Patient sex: M
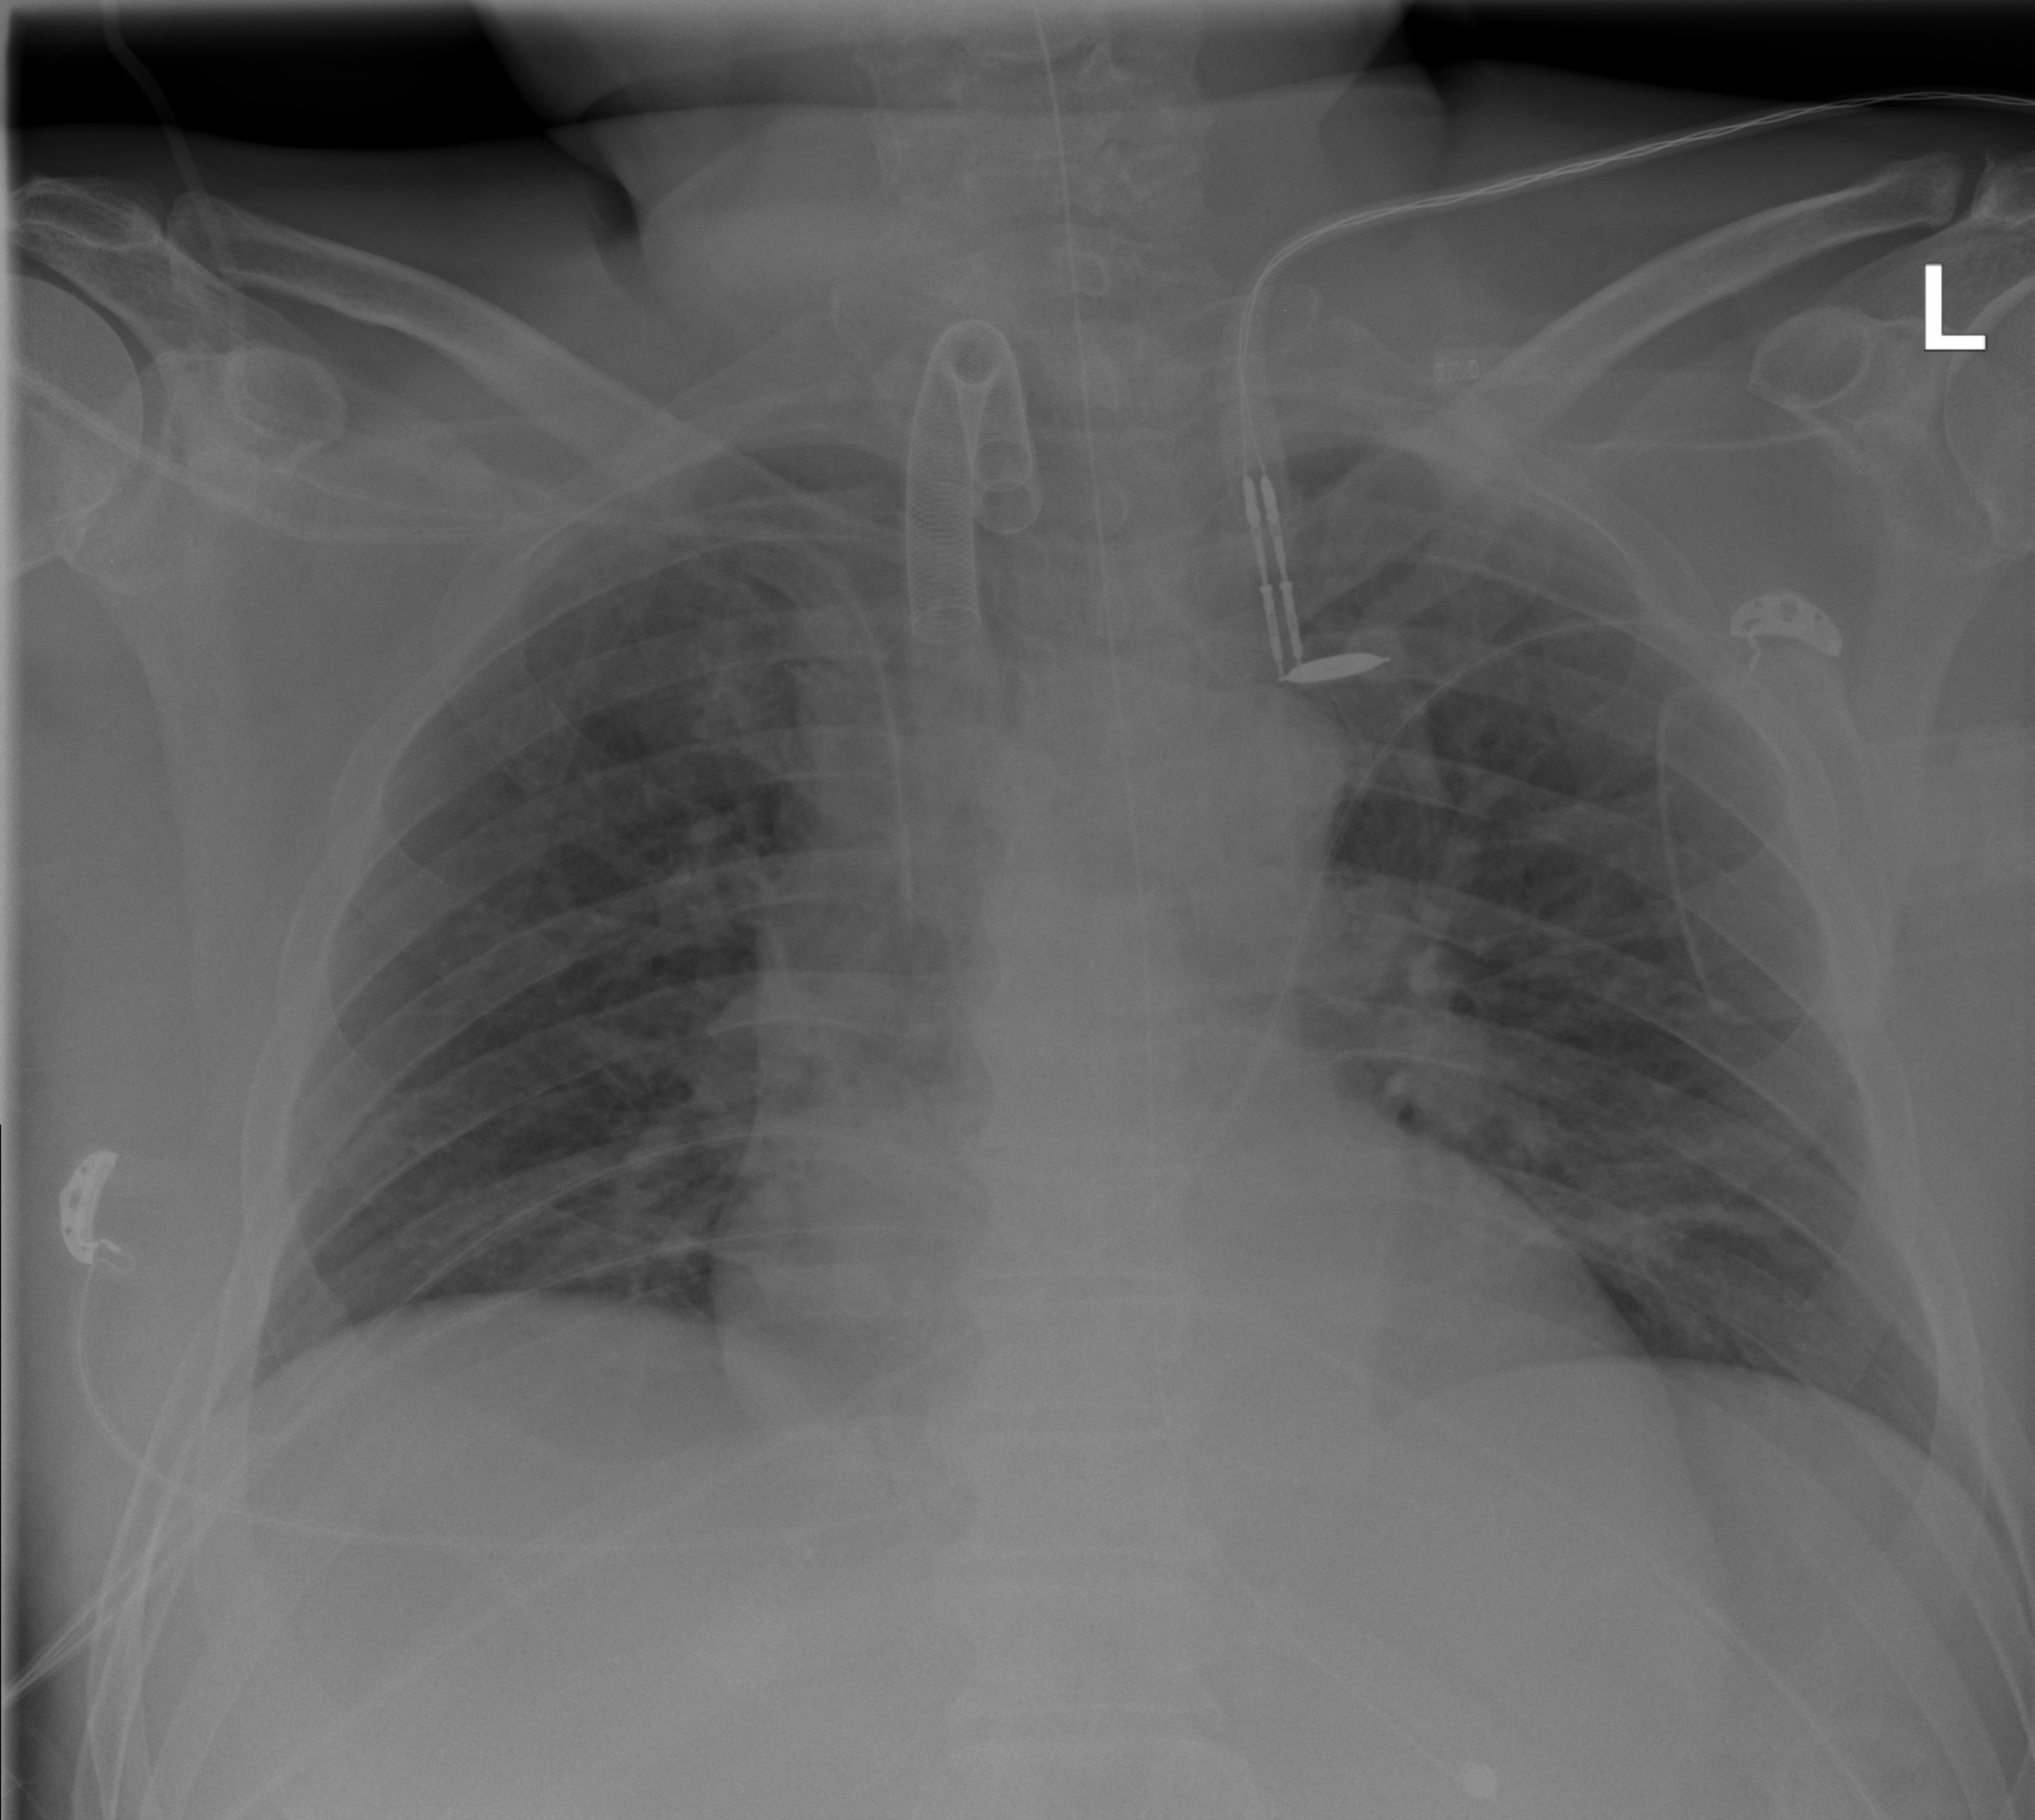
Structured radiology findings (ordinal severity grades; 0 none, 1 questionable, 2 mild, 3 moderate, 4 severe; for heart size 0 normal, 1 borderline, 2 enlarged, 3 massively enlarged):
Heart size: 2
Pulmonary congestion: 2
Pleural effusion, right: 0
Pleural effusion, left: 0
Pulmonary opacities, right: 0
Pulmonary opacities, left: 0
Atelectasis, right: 2
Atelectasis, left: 2